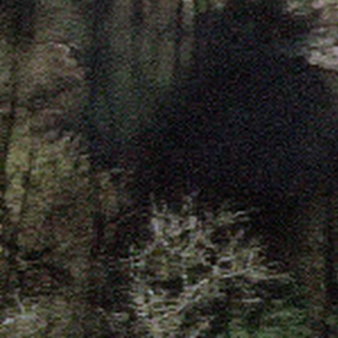
Label: other